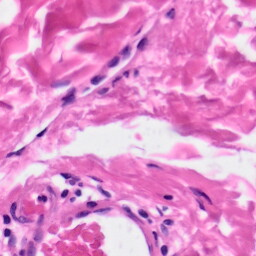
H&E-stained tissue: Skin